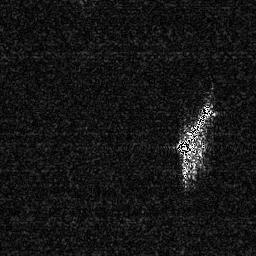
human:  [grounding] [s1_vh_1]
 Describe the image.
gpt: In the satellite image, there is  <ref>1 large ship </ref> <box>[[67, 39, 83, 60, 0]]</box> located at right.